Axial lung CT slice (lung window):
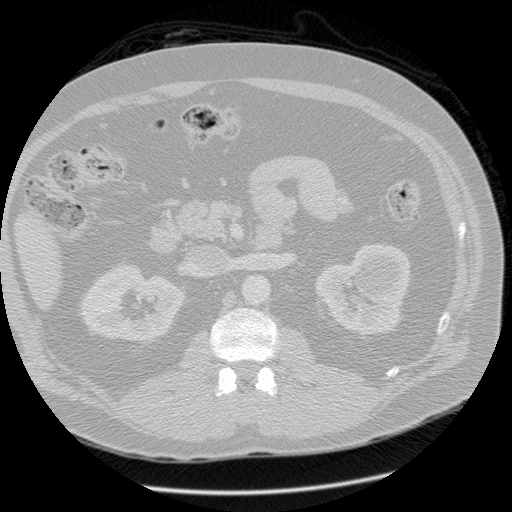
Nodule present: no